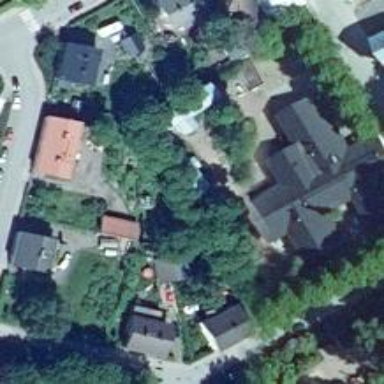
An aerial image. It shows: Kindergarten.